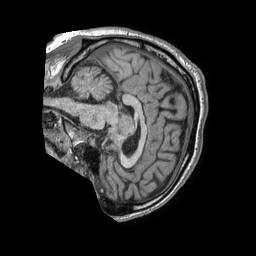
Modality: T1w
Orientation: sagittal
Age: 44
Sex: male
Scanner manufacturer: philips
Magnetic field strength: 1.5 T
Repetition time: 0.007925 s
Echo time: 0.003631 s